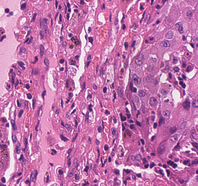
Tumor epithelial tissue: yes
Tumor-associated stroma tissue: yes
Normal tissue: no